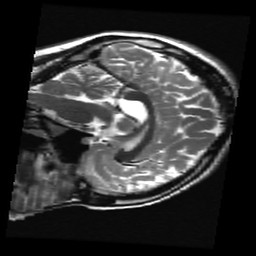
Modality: T2w
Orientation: sagittal
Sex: female
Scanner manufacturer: ge
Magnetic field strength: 3 T
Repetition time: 5 s
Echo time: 0.1012 s